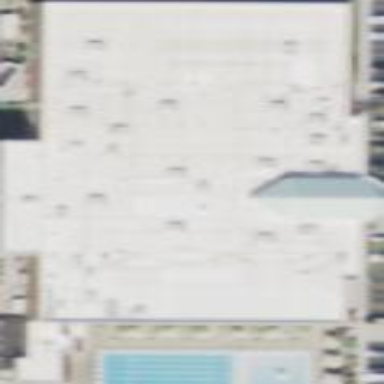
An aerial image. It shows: Commercial building that houses fitness center.